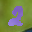
Label: 2